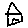
Label: house